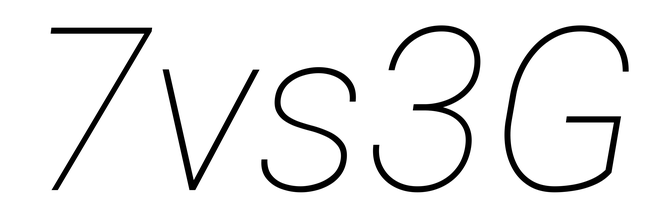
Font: Roboto-Italic_Thin_Italic